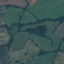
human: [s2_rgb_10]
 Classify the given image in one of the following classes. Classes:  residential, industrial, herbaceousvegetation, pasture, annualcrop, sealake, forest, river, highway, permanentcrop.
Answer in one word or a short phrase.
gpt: Pasture